Aerial crown-view tile of a tropical tree (Barro Colorado Island, Panama), acquired 20250414:
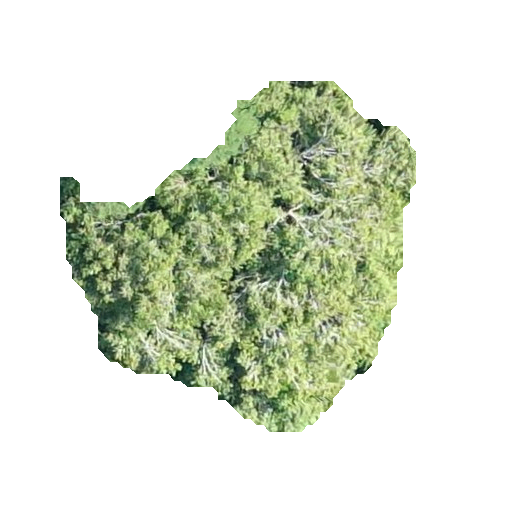
Species: Protium stevensonii
GBIF accepted scientific name: Tetragastris panamensis
Crown area: 118.779 m²